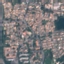
Land use / land cover: Residential